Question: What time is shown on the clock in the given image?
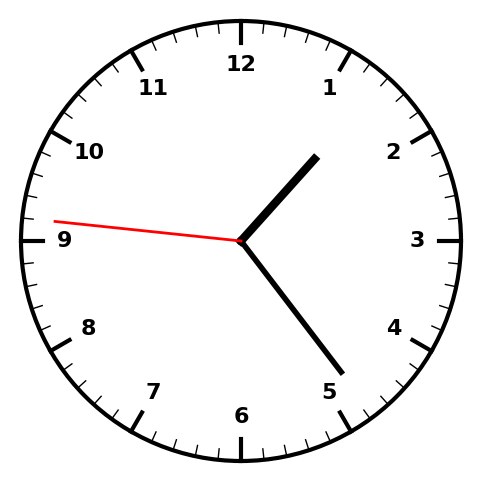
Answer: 01:23:46